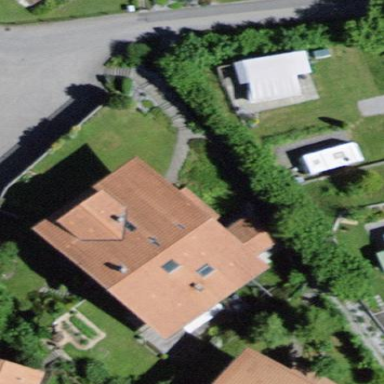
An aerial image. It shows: Garage.